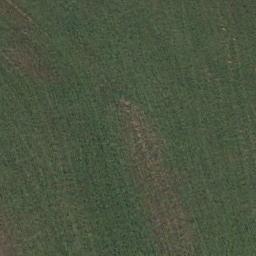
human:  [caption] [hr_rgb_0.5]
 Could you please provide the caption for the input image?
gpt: There is a straight path in the grass .

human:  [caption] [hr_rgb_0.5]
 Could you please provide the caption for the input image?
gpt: There is no grass in some parts of the meadow .

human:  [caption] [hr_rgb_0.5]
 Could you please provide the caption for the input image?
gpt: This meadow has different sparsity in different places .

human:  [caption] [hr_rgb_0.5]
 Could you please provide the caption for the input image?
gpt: There are lines of bare land on the meadow .

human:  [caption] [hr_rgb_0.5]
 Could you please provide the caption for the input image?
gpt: A sparse meadow with some green grass .